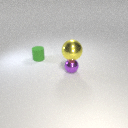
small purple metal sphere to the right of small green rubber cylinder